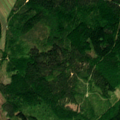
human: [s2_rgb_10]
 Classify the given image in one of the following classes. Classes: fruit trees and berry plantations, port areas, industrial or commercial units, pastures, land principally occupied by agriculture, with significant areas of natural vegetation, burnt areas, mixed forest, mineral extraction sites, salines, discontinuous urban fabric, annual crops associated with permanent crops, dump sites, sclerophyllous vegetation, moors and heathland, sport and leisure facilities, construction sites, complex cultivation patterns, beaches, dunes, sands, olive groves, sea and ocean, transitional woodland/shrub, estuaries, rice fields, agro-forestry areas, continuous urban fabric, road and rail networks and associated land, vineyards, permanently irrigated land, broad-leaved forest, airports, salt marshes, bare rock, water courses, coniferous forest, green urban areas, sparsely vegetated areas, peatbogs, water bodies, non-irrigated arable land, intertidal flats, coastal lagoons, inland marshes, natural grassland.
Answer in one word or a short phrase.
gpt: land principally occupied by agriculture, with significant areas of natural vegetation, coniferous forest, mixed forest